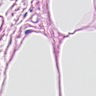
Metastatic tissue present: no